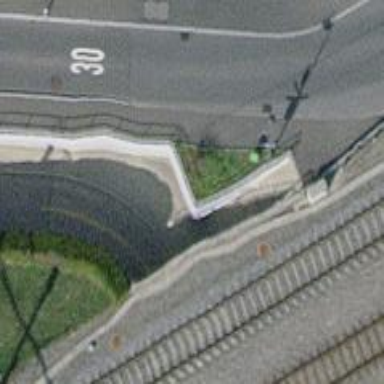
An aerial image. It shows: Set of steps on the road.